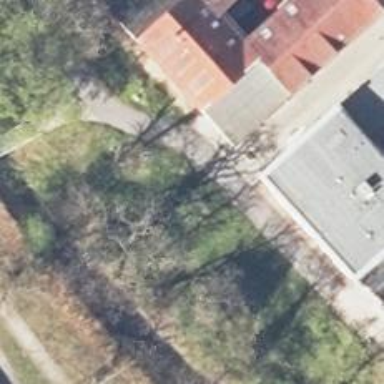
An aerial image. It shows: Paved path.